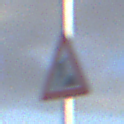
Verkehrszeichen: Arbeitsstelle
Umgebung: Outdoor, Nature
Tageszeit: SunriseSunset
Wetter: PartlyCloudy
Licht: Natural
Jahreszeit: NotSpecified
Kontrast: HighContrast